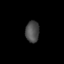
Tissue: lung
Cell type: Epithelial cells
Senescence score: 0.2285
Nuclear area (px): 289
Mean DAPI intensity: 75.927